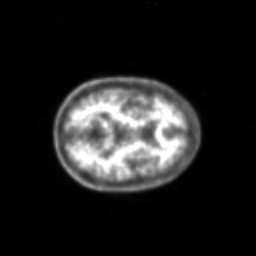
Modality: PET
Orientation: axial
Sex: female
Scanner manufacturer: siemens